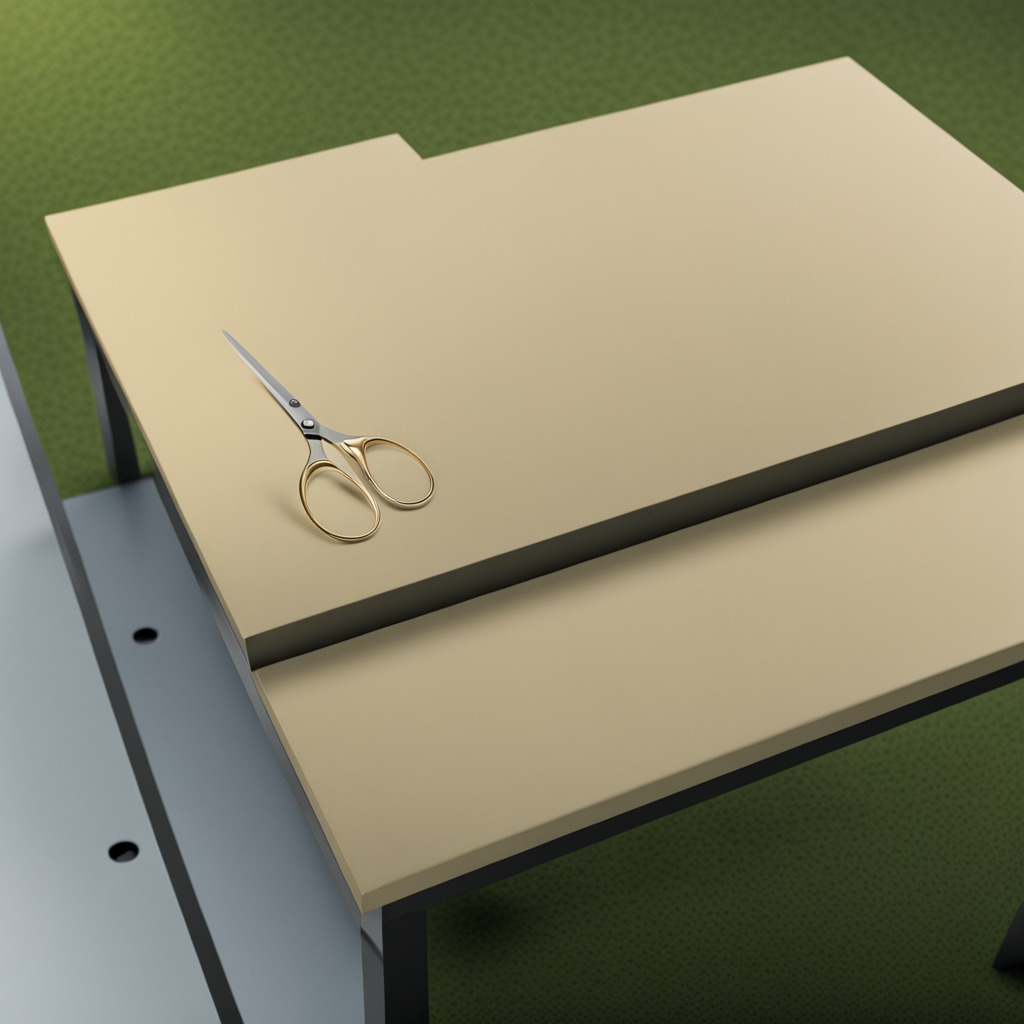
A scissor is lying on a textured surface.